Field crop: tomato
Growth stage: 2
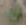
Species: solanum